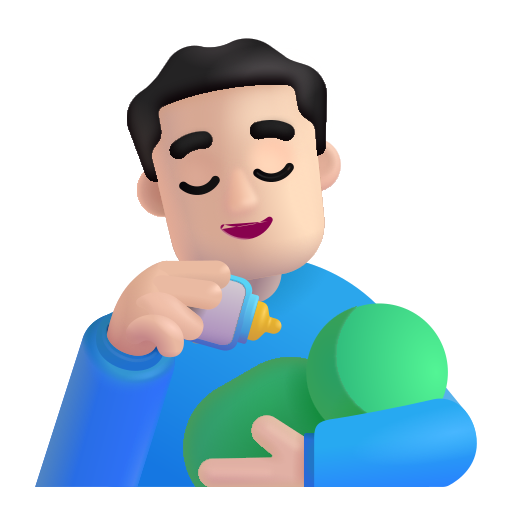
man feeding baby color light